Aerial crown-view tile of a tropical tree (Barro Colorado Island, Panama), acquired 20241216:
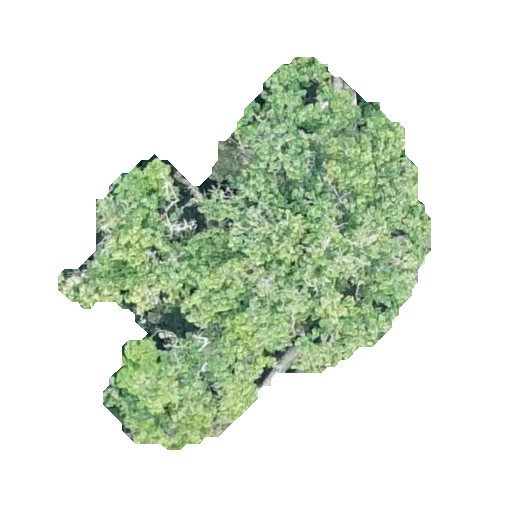
Species: Prioria copaifera
GBIF accepted scientific name: Prioria copaifera
Crown area: 121.679 m²